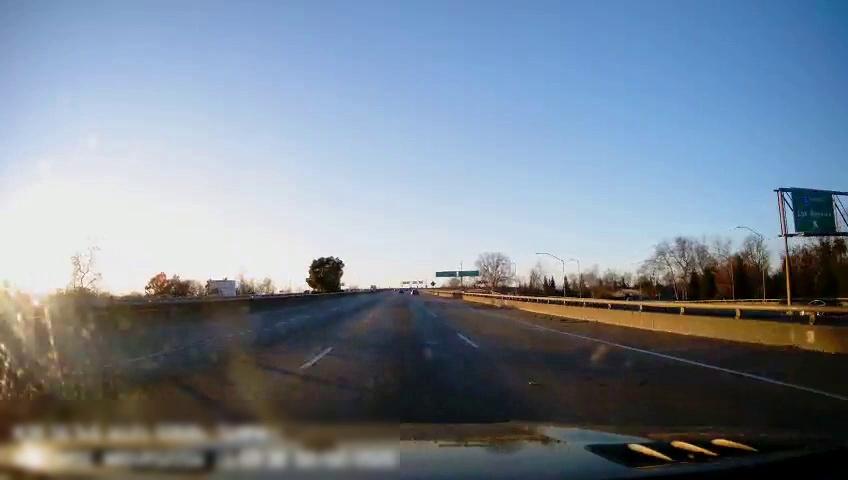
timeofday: Day
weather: Sunny
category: Drivable Space
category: Vehicles | Car
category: Vehicles | Car
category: Vehicles | Truck
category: Lanes | Current Lane
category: Lanes | Current Lane
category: Lanes | Alternate Lane
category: Lanes | Alternate Lane
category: Traffic | Signs
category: Traffic | Signs
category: Traffic | Signs